Question: I am building an online shop and I have a problem.
I will have products which have a direct price (for example HTC Touch 2 Smartphone: $299.00 ), but in the same time I will have products which have prices for combinations based on varieties:
for example:
'''
product: Nike Exclusive T-Shirt 2011
varieties:
Sizes: L, XL
Colors: red, blue
combinations will be:
L white - $10
XL white - $15
L blue - $11
XL blue - $16
'''
I need the best way (or the only one working :) ) of database structure, where I can store both types of products, and if I want to list my products from a category which contains both types of products on the webpage (single price, multiple prices) i can build a mysql query to get all the products in the same query.
thanks
UPDATE
I will have for sure the following tables: '[products]', '[varieties]' (color, size), '[varietyValues]' (which stores what king od colors and what kind of sizes does the product have - each one is a row in the table {productId + varietyId + value (red, S, M, green, XL, etc...)} ). After this one I would have another table '[combinations]', with a many-to-many [n-to-m] relationship between '[combinations]' and '[varietyValues]' which will result a new table '[combPrices]'. Each row of this new n-to-m table will have a price.
Now the problem is I can't figure out how to store single-price products in this data structure.
---
UPDATE 2
In this image you can see the database diagram, which I think would be ok for the multiple-price products:

THE MAIN PROBLEM:
Since this is a webshop, people will put items in the shopping cart. I think the items inserted into the shopping cart should be from the same table (in our case it would be the '[combinations]' table, since there are the prices stored).
Here are some data for these tables, just to be more clear:
'[products]'
'''
productid | productName
1 | Nike T-Shirt
2 | HTC Touch 2 Smartphone
'''
'[specifications]'
'''
specId | productId | specName
1 | 1 | Size
2 | 1 | Color
'''
'[specvalues]'
'''
specValueId | specId | svValue
1 | 1 | L
2 | 1 | XL
3 | 2 | white
4 | 2 | blue
5 | 2 | red
'''
'[combinations]' (items into the cart)
'''
combinationId | price | description
1 | 10 | White L Nike T-Shirt
2 | 15 | White XL Nike T-Shirt
3 | 11 | Blue L Nike T-Shirt
4 | 16 | Blue XL Nike T-Shirt
5 | 18 | Red XL Nike T-Shirt
'''
'[combinationParts]'
'''
nmid | combinationId | specValueId
1 | 1 | 1
2 | 1 | 3
3 | 2 | 2
4 | 2 | 3
5 | 3 | 1
1 | 3 | 4
2 | 4 | 2
3 | 4 | 4
4 | 5 | 2
5 | 5 | 5
'''
I hope my diagram and database population does make sense :) .
So the final question is how can I store the single price products (HTC Touch 2 Smartphone) so it can be added to shopping cart just like the multiple price products.
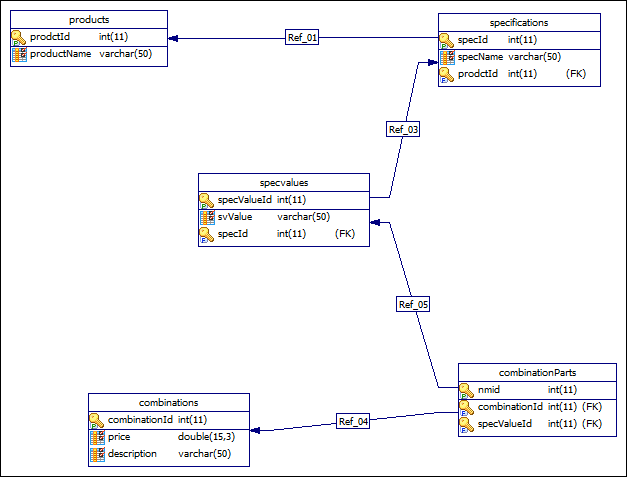
Answer: You could easily store the price next to the product and use a query like this to get the products.
'''
SELECT p.productid,
p.productname,
CASE
WHEN cb.combinationid > 0 THEN cb.price
ELSE p.price
END,
cb.combinationid
FROM products p
LEFT JOIN specifications sp
ON sp.productid = p.productid
LEFT JOIN specvalues spv
ON spv.specid = sp.specid
LEFT JOIN combinationparts cbp
ON cbp.specvalueid = spv.specvalueid
LEFT JOIN combinations cb
ON cb.combinationid = cbp.combinationid
WHERE p.productid IN ( 1, 2 )
AND CASE
WHEN cb.combinationid > 0 THEN cb.combinationid IN ( -100, 1, 2 )
ELSE 1 = 1
END
'''
this needs as input product numbers and combinations. Since the combinations can be missing, I've added -100 as default value